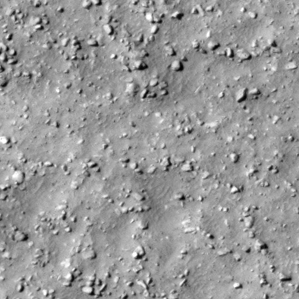
Label: non_frost